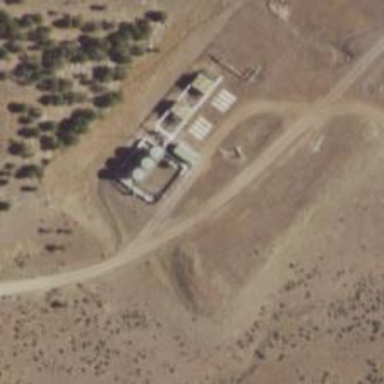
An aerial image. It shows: Storage tank with man-made structure.